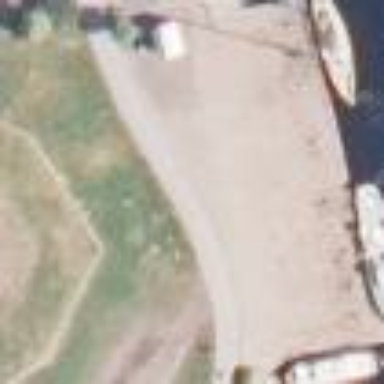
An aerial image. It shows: Boatyard along the waterway.